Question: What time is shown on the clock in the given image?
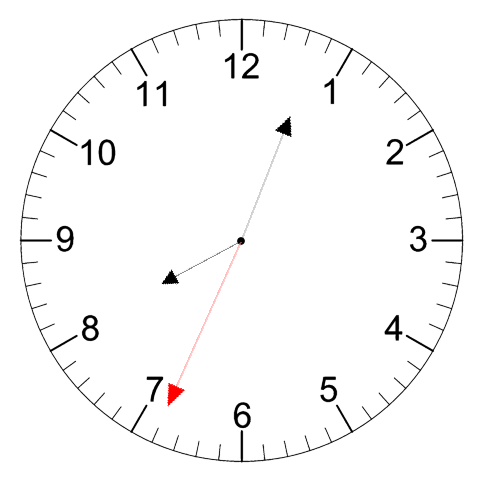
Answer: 08:03:34